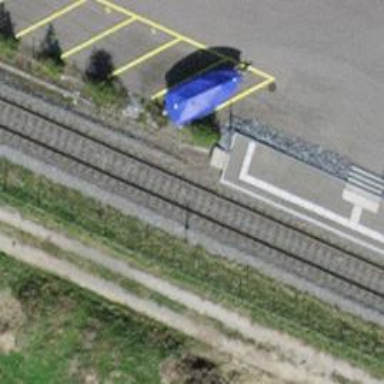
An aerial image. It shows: Close-up of railway platform edge.